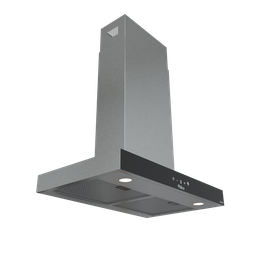
Label: appliances